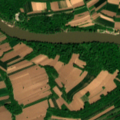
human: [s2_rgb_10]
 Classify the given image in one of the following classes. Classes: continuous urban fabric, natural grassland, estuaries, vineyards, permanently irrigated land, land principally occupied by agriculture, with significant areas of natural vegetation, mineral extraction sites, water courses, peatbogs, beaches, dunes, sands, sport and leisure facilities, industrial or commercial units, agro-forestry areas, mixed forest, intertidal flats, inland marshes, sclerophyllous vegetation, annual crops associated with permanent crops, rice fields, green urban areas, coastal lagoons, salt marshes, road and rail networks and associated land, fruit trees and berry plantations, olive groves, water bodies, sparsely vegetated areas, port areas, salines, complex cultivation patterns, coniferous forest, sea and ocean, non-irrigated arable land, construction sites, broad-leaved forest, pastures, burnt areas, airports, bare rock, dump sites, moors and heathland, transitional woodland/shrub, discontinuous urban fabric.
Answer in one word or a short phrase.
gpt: non-irrigated arable land, complex cultivation patterns, land principally occupied by agriculture, with significant areas of natural vegetation, broad-leaved forest, water courses